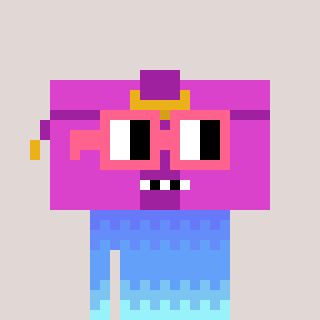
a pixel art character with square pink glasses, a clutch-shaped head and a magenta-colored body on a warm background